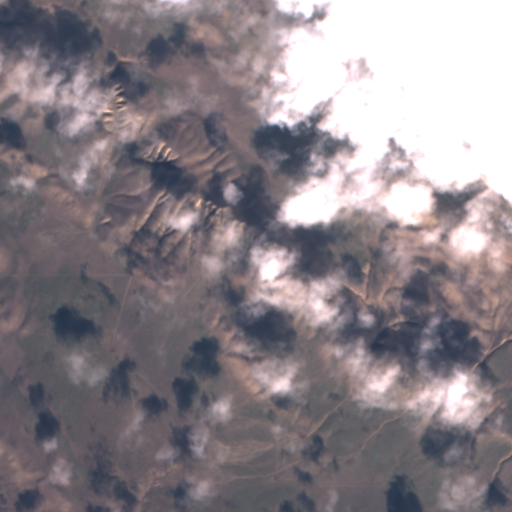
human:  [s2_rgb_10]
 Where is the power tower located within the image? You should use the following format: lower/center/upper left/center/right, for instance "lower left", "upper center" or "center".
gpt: The power tower is located in the upper of the image.
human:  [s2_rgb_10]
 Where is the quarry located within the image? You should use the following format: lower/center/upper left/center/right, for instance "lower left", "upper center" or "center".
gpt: The quarry is located in the upper right of the image.
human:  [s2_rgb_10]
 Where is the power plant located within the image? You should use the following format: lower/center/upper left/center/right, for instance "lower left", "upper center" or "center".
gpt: There is no power plant in the image.